Question: I configure Bundle from this example <URL>
When I go to /payment I am redirected to the PayPal site - but don't have any information about it.

There is info - you able to see details - but this is not true - i accept payment (without know price and desctiption - and payment succes !?
This Bundle is ready for use or working stage ?
config:
'''
payum:
security:
token_storage:
ed\partnerBundle\Entity\PayumSecurityToken:
doctrine:
driver: orm
contexts:
frei_payment:
paypal_express_checkout_nvp:
api:
options:
username: 'myusername'
password: 'mypass'
signature: 'mysing'
sandbox: false
storages:
ed\partnerBundle\Entity\PaymentDetails:
doctrine:
driver: orm
'''
routing :
'''
payment_start:
pattern: /payment
defaults: { _controller: edpartnerBundle:Payment:preparePaypalExpressCheckoutPayment }
edpartner_payment_done:
pattern: /payment/done
defaults: { _controller: edpartnerBundle:Payment:done }
'''
actions in Payment Controller:
'''
public function doneAction(){
$request = $this->getRequest();
$token = $this->get('payum.security.http_request_verifier')->verify($request);
$payment = $this->get('payum')->getPayment($token->getPaymentName());
$status = new BinaryMaskStatusRequest($token);
$payment->execute($status);
if ($status->isSuccess()) {
$this->getUser()->addCredits(100);
$this->getRequest()->getSession()->getFlashBag()->set(
'notice',
'Payment success. Credits were added'
);
} else if ($status->isPending()) {
$this->getRequest()->getSession()->getFlashBag()->set(
'notice',
'Payment is still pending. Credits were not added'
);
} else {
$this->getRequest()->getSession()->getFlashBag()->set('error', 'Payment failed');
}
return $this->redirect('homepage');
}
/**
*/
public function preparePaypalExpressCheckoutPaymentAction(){
$paymentName = 'my_payment';
$storage = $this->get('payum')->getStorageForClass(
'ed\partnerBundle\Entity\PaymentDetails',
$paymentName
);
/** @var \ed\partnerBundle\Entity\PaymentDetails $paymentDetails */
$paymentDetails = $storage->createModel();
$paymentDetails['PAYMENTREQUEST_0_CURRENCYCODE'] = 'USD';
$paymentDetails['PAYMENTREQUEST_0_AMT'] = 1.23;
$storage->updateModel($paymentDetails);
$captureToken = $this->get('payum.security.token_factory')->createCaptureToken(
$paymentName,
$paymentDetails,
'edpartner_payment_done' // the route to redirect after capture;
);
$paymentDetails['INVNUM'] = $paymentDetails->getId();
$paymentDetails['RETURNURL'] = $captureToken->getTargetUrl();
$paymentDetails['CANCELURL'] = $captureToken->getTargetUrl();
$storage->updateModel($paymentDetails);
return $this->redirect($captureToken->getTargetUrl());
}
'''
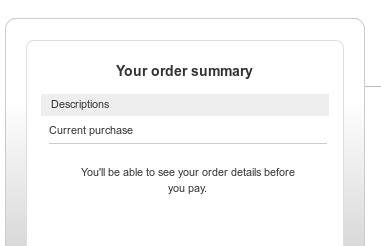
Answer: The behavior you described is possible, any problems here. To see payment details you have to configure additional fields. There is an example in the <URL>